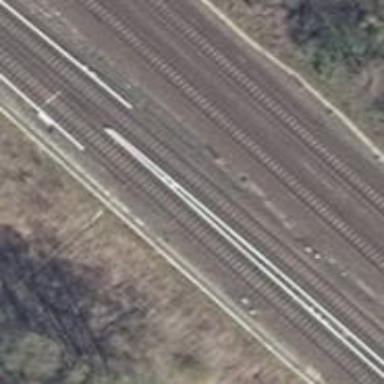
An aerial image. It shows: Railway crossover.